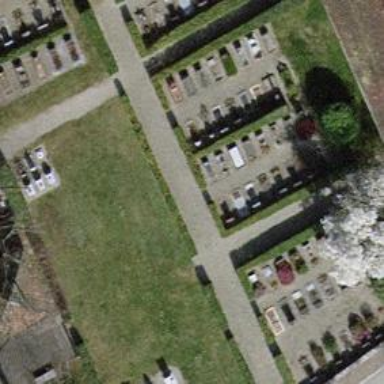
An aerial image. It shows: Cemetery.